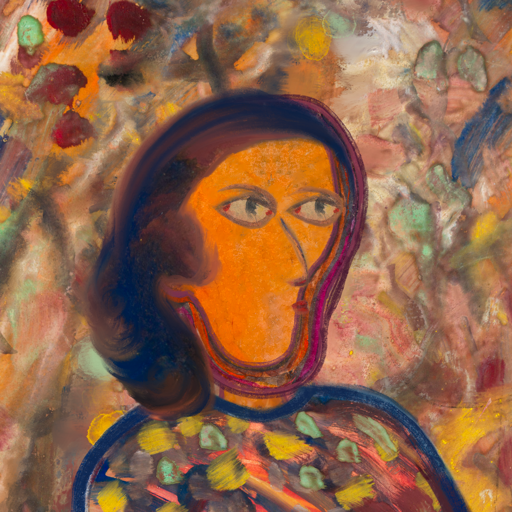
Background: Mother_And_Son_Mother, Head And Neck Side: Hypocrite_w_Hair, Face Side: GypsyMother, Bust: Mother_And_Son_Mother, Hair Side: Mother_And_Son_Son, Head Accessory: Blank, Second Necklace: Blank, Necklace: Blank, Baby: Blank